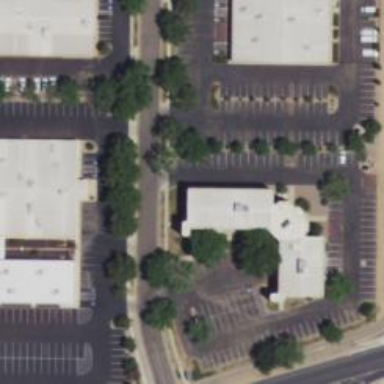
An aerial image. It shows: Parking area.